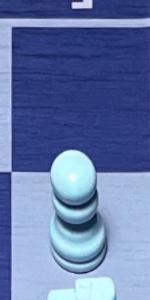
Label: Pawn_White